Question: I have a data set like the following in r (several thousands of artworks), a screenshot is also attached.
'''
A B
1 Pierre Bonnard
Title La rue, Orgue de Barbarie
Medium oil on canvas
Year of Work 1911
Size Height 63.2 cm.; Width 89.8 cm.
Sale of Sotheby's New York: Friday, May 30, 2014 [Lot 00018]
Impressionist & Modern Art Including Russian Art
Sold For 293,000 USD Premium
2 Eugene Berman
Title Dormenas, statue et campanile
Medium oil on canvas
Year of Work 1932
Size Height 92.1 cm.; Width 73 cm.
Sale of Sotheby's New York: Friday, May 30, 2014 [Lot 00086]
Impressionist & Modern Art Including Russian Art
Sold For 12,500 USD Premium
'''
I would like to transpose the dataset like the following one:
'''
artist title medium year.of.work size sale.of sold.for
Pierre ...
...
'''
I have tried the transpose function in excel, but it is not working properly.

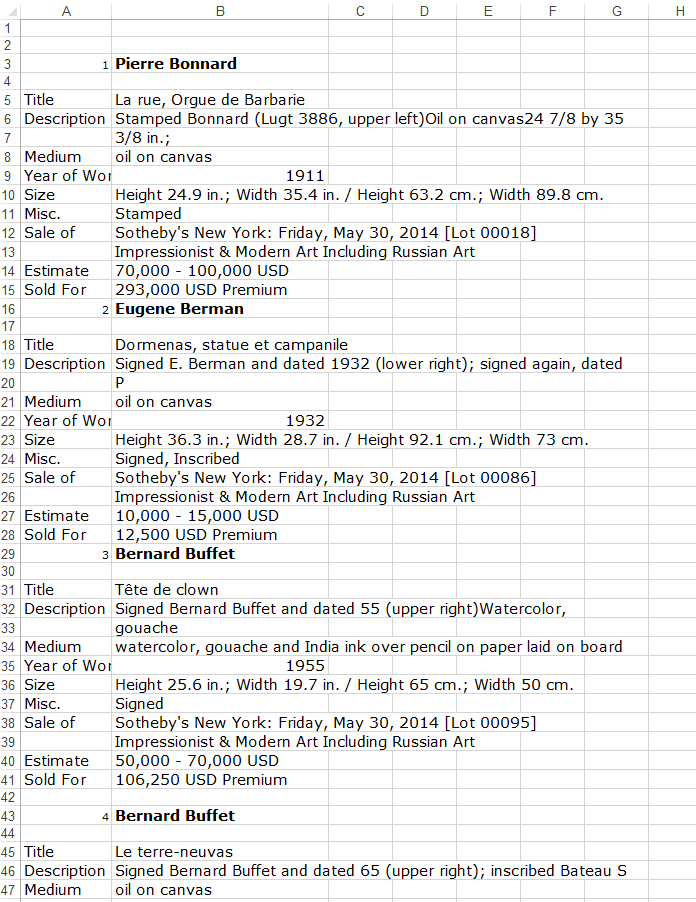
Answer: Transpose isn't going to do it for the data that you have.
Unfortunately, some of your data values seem to be spread over more than one cell, that makes it a bit more of a problem, but not insuperable.
Let's deal with the case first where the data values are always in a single cell. From the limited sample of data that would seem to be the attributes such as Artist, Title, Medium, Year of Work, Size, Misc., Estimate and Sold For.
1. Put all the headers required in your output list in a convenient row either below the existing data or on another worksheet.
2. Next select all the data in Column A of your original data set (from cell A3 down to the "Sold For" of the last painting).
3. Apply a data filter to this Selection (Data tab on ribbon, Filter Button).
4. Filter the selection in column A by clicking the down arrow in cell A3 and, when the drop-down appears, unselect the "Select All" option and then select "Title" in the list of check boxes. Your data will now be filtered so that all entries in column A have value "Title" and column B shows the titles of the paintings, starting with "La rue, Orgue de Barbarie".
5. Select all the titles showing in column B and Copy to the clipboard. Paste the selection to the cell immediately below the "Title" header created as part of Step 1. You've now got the Title column in your output.
6. Go back to the drop down in A. Select a different attribute, by unchecking "Title" and selecting e.g. "Medium". Col B will now have the values of the new attribute. Copy and paste to your output list. Repeat this step until all the attributes whose values are always contained in a single cell data have been added to the output list.
The artists can be selected by selecting all the numeric values in the drop-down - probably easiest to check "Select All" then uncheck the non-numerics. Or if you feel adventurous you could try using a number filter from the drop down options which show above the list of checkboxes.
The data values spread over multiple cells need processing so that each data value is contained within a single cell. This is fairly straightforward but involves use of a few formulas.
1. Make sure the "Select All" option is checked on the Data Filter on Column A
2. In cell D3 add the following formula =AND(NOT(ISBLANK(B4)),ISBLANK(A4))
3. Copy this formula down all cells in column D (cell D3 downwawrds to the end of your original data). The values in column D are now either TRUE or FALSE. TRUE indicates that the data value in column B continues in the cell below.
4. In cell C3 add the formula =B2 and in cell C4 add the formula =IF(D4,B4&C5,B4). Copy the formula in C4 down the rest of column C so that all your original data is covered. The values in Column C are either 0 (if nothing in Col B) or the value in Column B (if the data is not continued in cell below) or the value in column B along with any continuation cells (if the value in column B is continued in the cell below). The formulas in Column C cater for the possibility that a data value might be spread over more than 2 cells in column B (though the sample data does not show any doing so).
Having got your data into shape its now pretty much as before EXCEPT
having selected a data type which may spread over multiple cells such as "Description" in previous step 4., select the cells with the data values from column C rather than column B AND use Paste Values rather just Paste when applying previous step 5.
If you can follow what's going on above then you could put the formula into Cols C and D first and then copy the data values exclusively from column C (remembering that Paste Values is required rather than just Paste).
There is an underlying assumption in the above that each attribute (such as Title, Description, etc) required in your output appears once and only once in column A against each painting. This looks to be the case from the limited sample of data, but if it isn't then the output data will be misaligned across rows. e.g. if the Title for picture 5 is missing in the original data then what shows in the output as the titles for picture 5 will that of picture 6, title of picture 6 will be that of picture 7, etc.
There are other ways of getting to your end result, which use formulas to detect the position of each data item in column B and which then make use of the '=INDIRECT' and '=ADDRESS' functions, but the approach above is probably simpler and easier to understand.